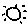
Label: sun